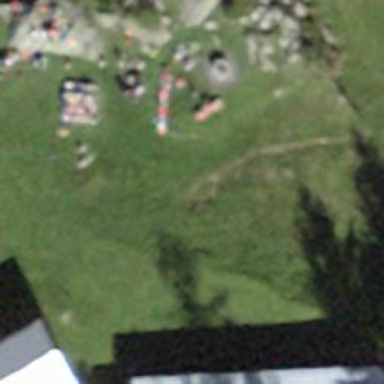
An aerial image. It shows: BBQ amenity.